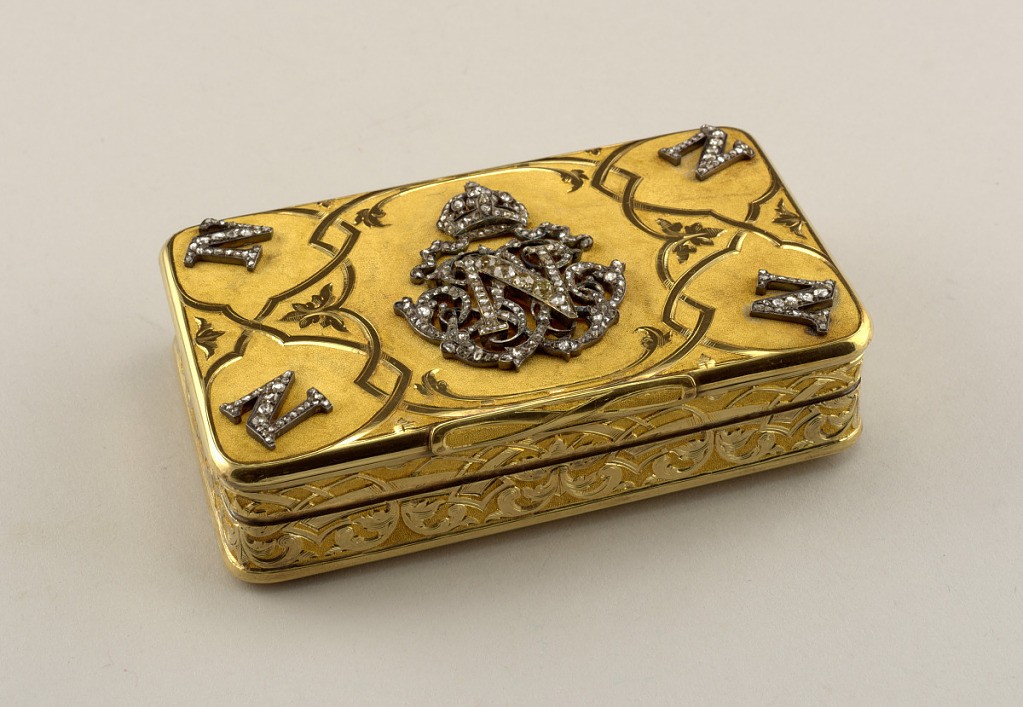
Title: Imperial Presentation Box with Napoleon III's Cipher
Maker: Alexandre-Gabriel Lemonnier, French, 1808 - 1894
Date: ca. 1855
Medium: gold, diamonds
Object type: box
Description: A gold box with a personalized lid. The letter "N" in each of the lid's corners in diamonds. The center of the lid is decorated with another larger letter "N" in diamonds with a diamond crown above the letter. Along the sides of the box there is an abstract design carved in gold.